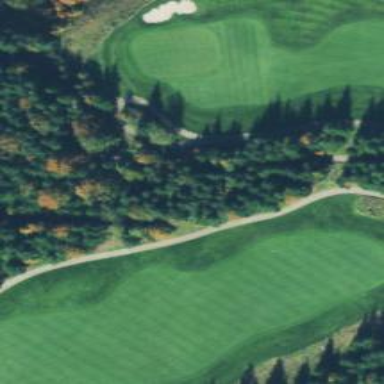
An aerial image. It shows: Service road designated as golf cart path.